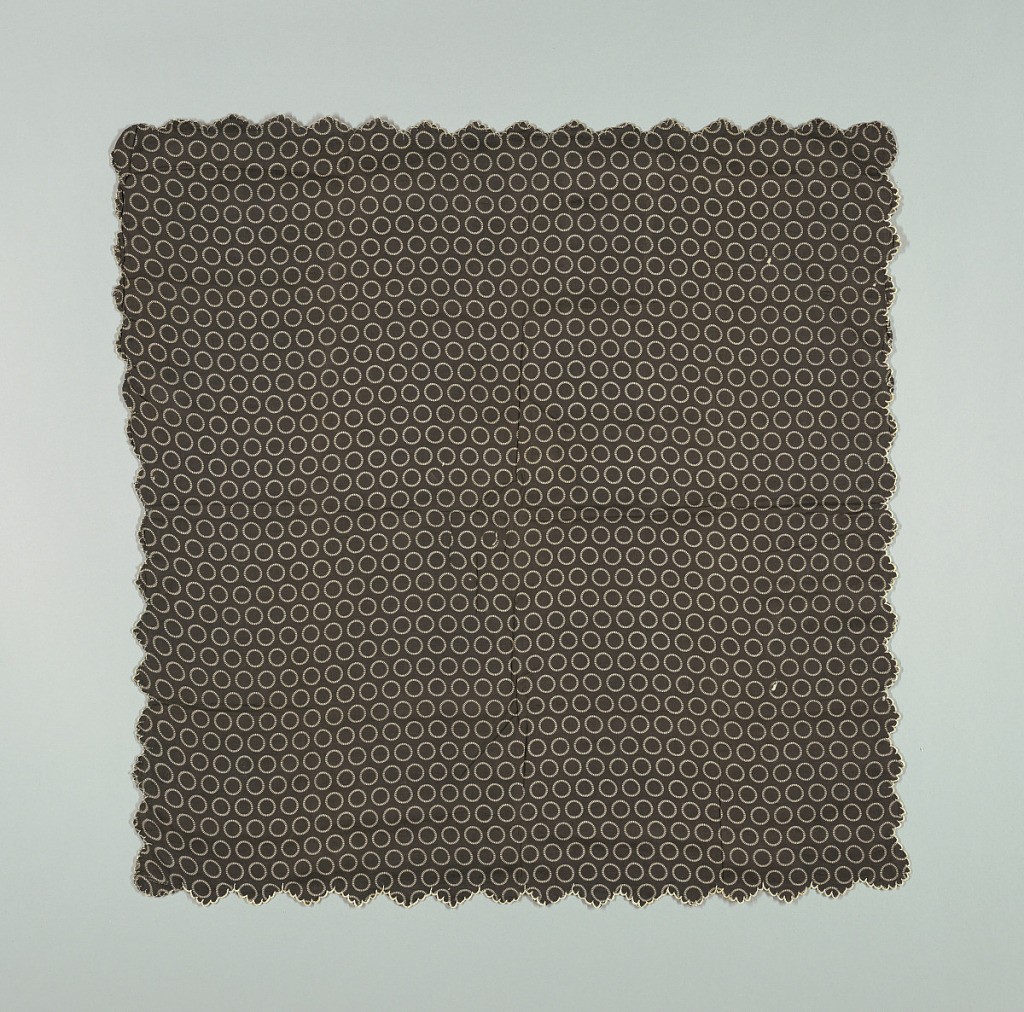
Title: Textile
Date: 1850–1900
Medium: cotton Technique: roller printed
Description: Square scalloped kerchief with a black ground and an allover design of white rings. Edge embroidered with white cotton.